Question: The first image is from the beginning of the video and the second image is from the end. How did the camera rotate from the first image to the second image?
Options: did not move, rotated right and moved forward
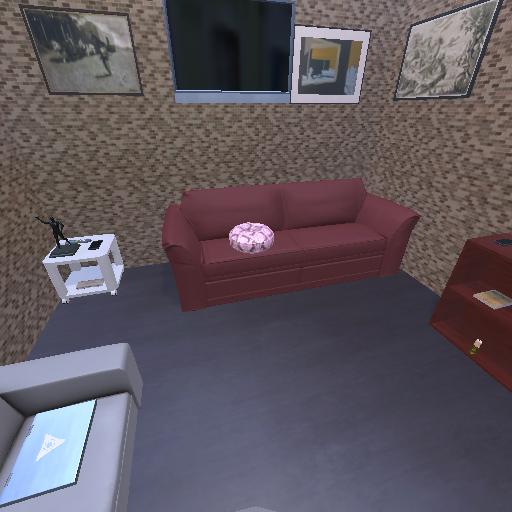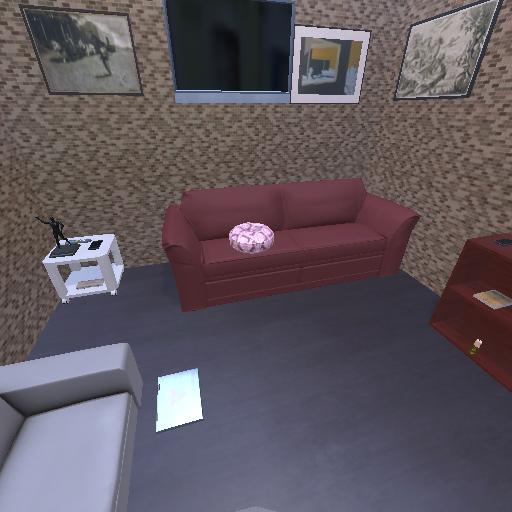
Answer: did not move